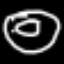
Label: donut